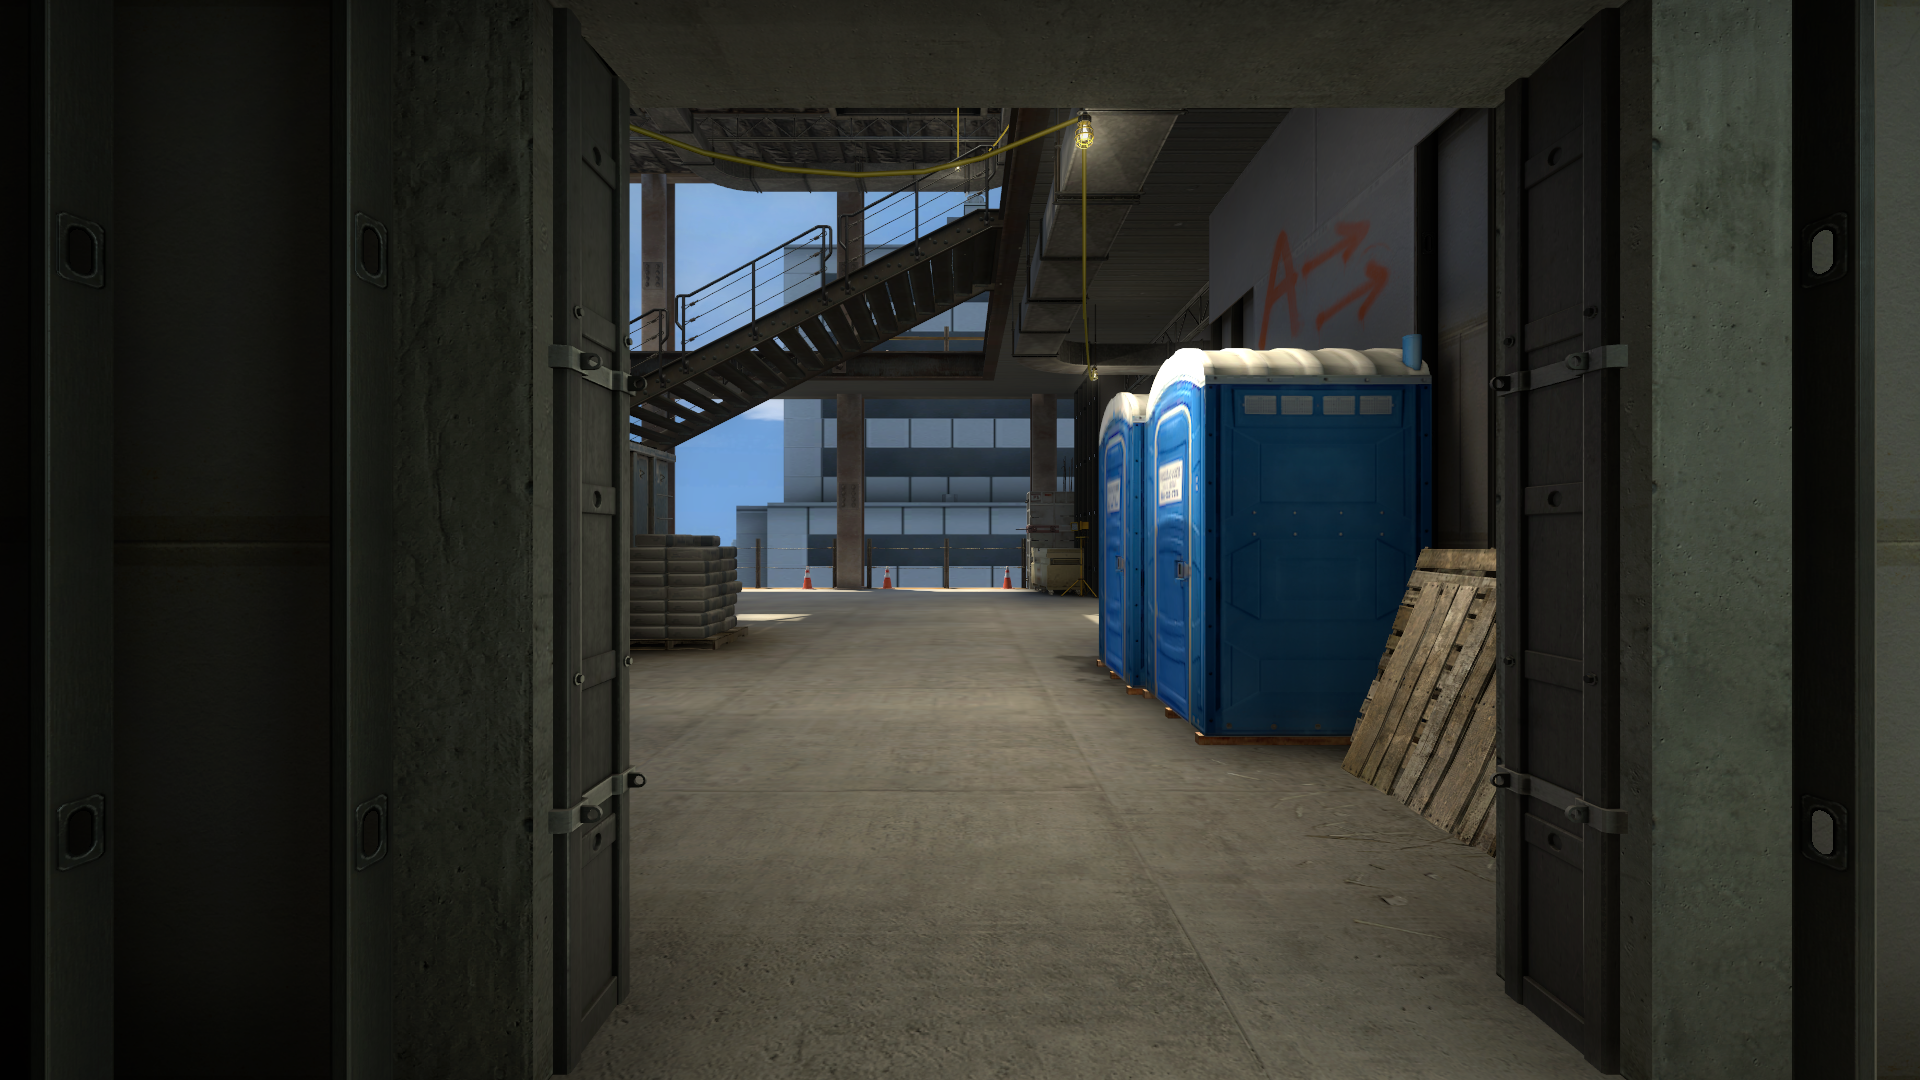
Map: de_vertigo